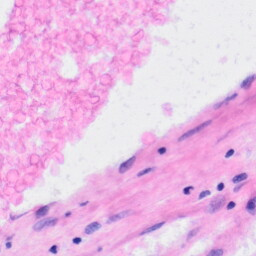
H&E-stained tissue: Liver